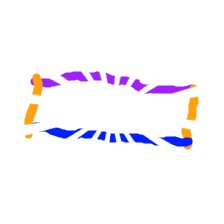
Shape: rectangle